Question: I'm using two DataContext objects to return seperate AsQueriable() datasets then joining the two using linq. The data construction works perfectly however when I pass that combined dataset to the view, I'm getting the error 'object' does not contain a definition for 'Name'.
During a debug session I can clearly see that both the parent Model and each 'item' in the foreach loop has all the data and keys visible/accessible. I'm very confused.
Many of the other q&a's on stackoverflow.com that match this problem don't solve my issue and as a result would appreciate a fresh set of eyes and hopefully a solution to this problem.
Many thanks! - code time:
The data construction
'''
public ActionResult SplashImages()
{
var g = (from i in GetGallerySplash() join o in GetFestivals() on i.Festival equals o.ID orderby i.Rating descending select new {i.Photo, i.OwnedBy, i.Rating, o.Name });
Response.ContentType = "text/xml";
return View(g);
}
private IEnumerable<Gallery> GetGallerySplash()
{
GallerysDataContext gdc = new GallerysDataContext();
return (from i in gdc.Galleries orderby i.Rating descending select i).Take(15).AsQueryable();
}
private IEnumerable<Festival> GetFestivals()
{
FestivalsDataContext fdc = new FestivalsDataContext();
return (from i in fdc.Festivals select i).AsQueryable();
}
'''
VSExpress's error screen:

Any guidance on a solution would be greatly appreciated. Thank you!
C
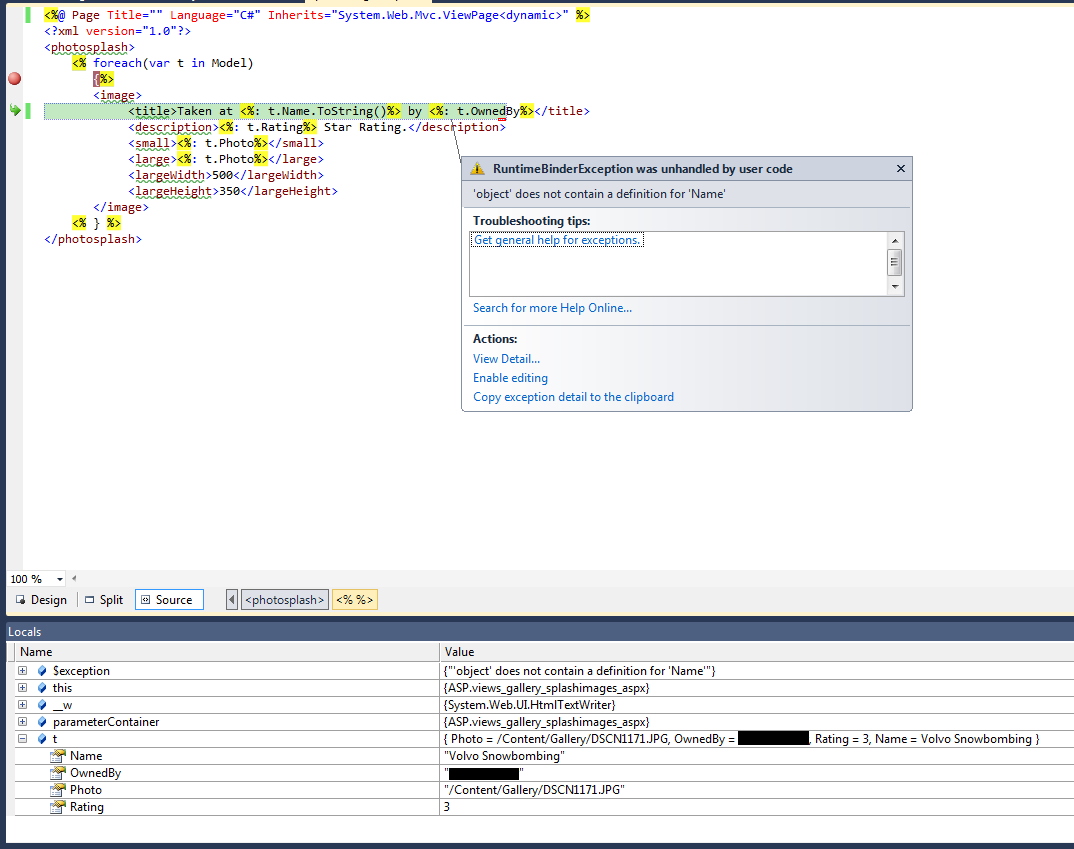
Answer: I would suggest you create a single model to encapsulate both IEnumerable objects, e.g.
'''
public class GalleryModel
{
public IEnumerable<Gallery> Galleries { get; set }
public IEnumerable<Festivals> Festivals { get; set; }
}
'''
Then strongly type your view to match the model
'''
...Inherits="System.Web.Mvc.ViewPage<GalleryModel>"
'''
Then in your model, you can type-safely refer to each object, e.g.
'''
<% foreach (var t in Model.Galleries) ...
'''